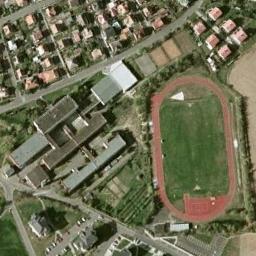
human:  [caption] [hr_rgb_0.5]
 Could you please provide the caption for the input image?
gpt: The ground track field is surrounded by some buildings and neatly arranged houses .

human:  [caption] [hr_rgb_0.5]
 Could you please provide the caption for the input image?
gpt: There are many buildings around the ground track field with a red track .

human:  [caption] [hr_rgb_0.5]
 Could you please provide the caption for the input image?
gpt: All the fields are green except the track .

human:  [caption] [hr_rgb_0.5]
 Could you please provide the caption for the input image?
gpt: The track and field is built on the lawn, Next to the building and the parking lot .

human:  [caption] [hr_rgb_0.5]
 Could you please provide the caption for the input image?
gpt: There are many buildings next to the ground track field .